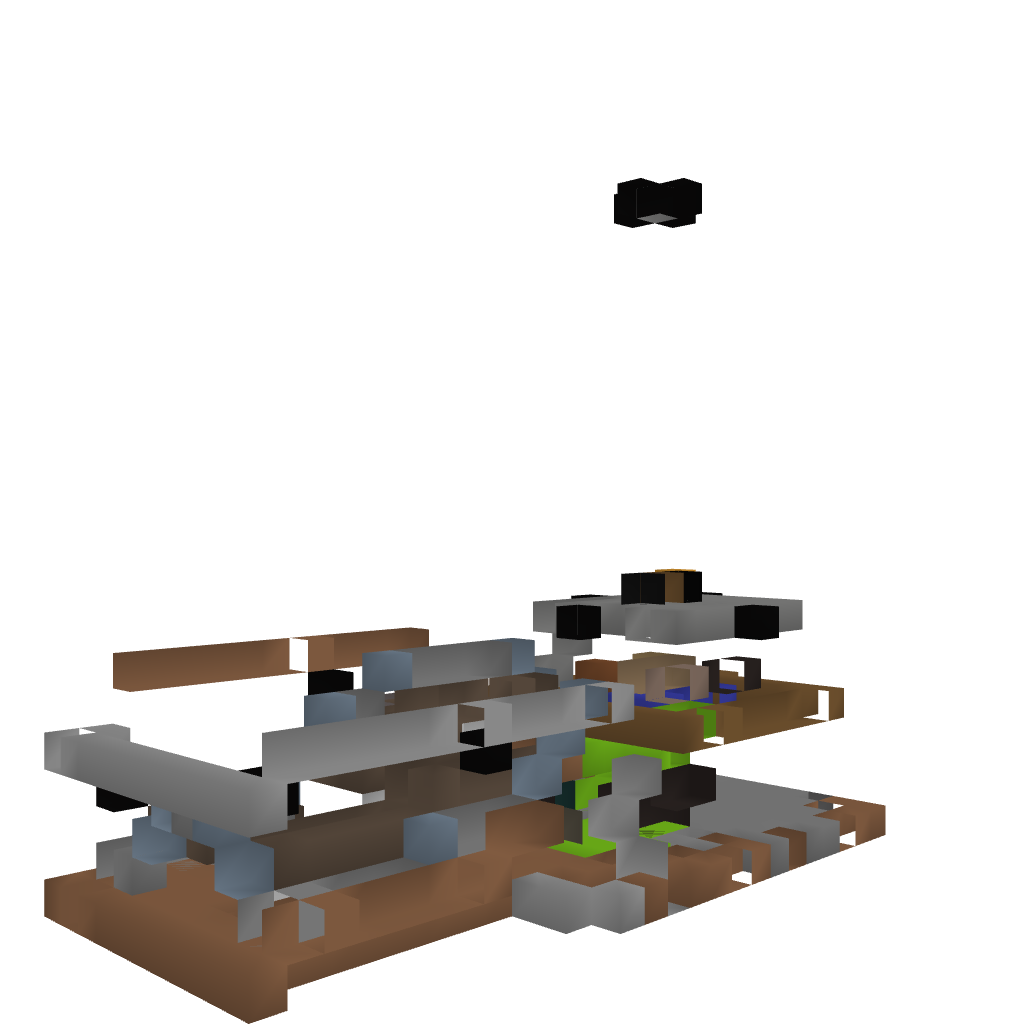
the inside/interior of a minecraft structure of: Small House